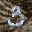
Label: 3